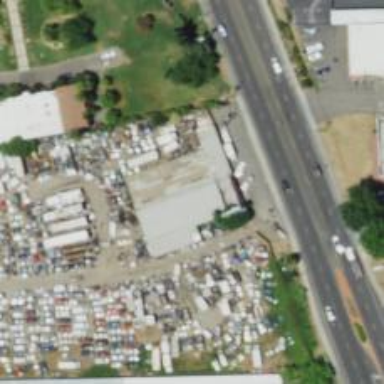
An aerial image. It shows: Industrial area designated as scrap yard.